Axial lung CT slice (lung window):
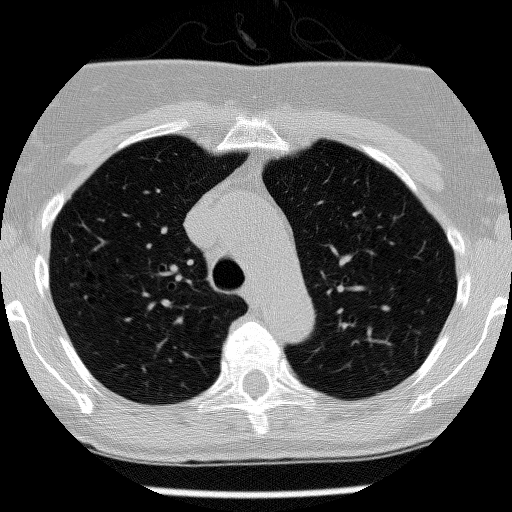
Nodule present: no